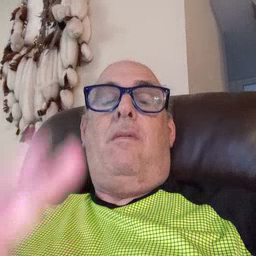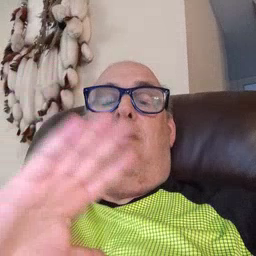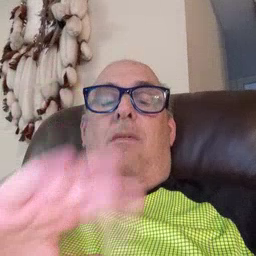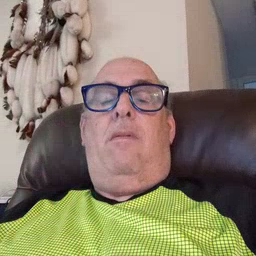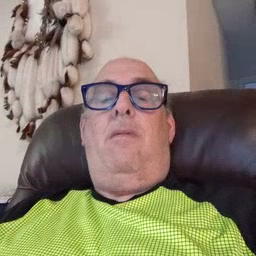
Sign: fine